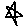
Label: star